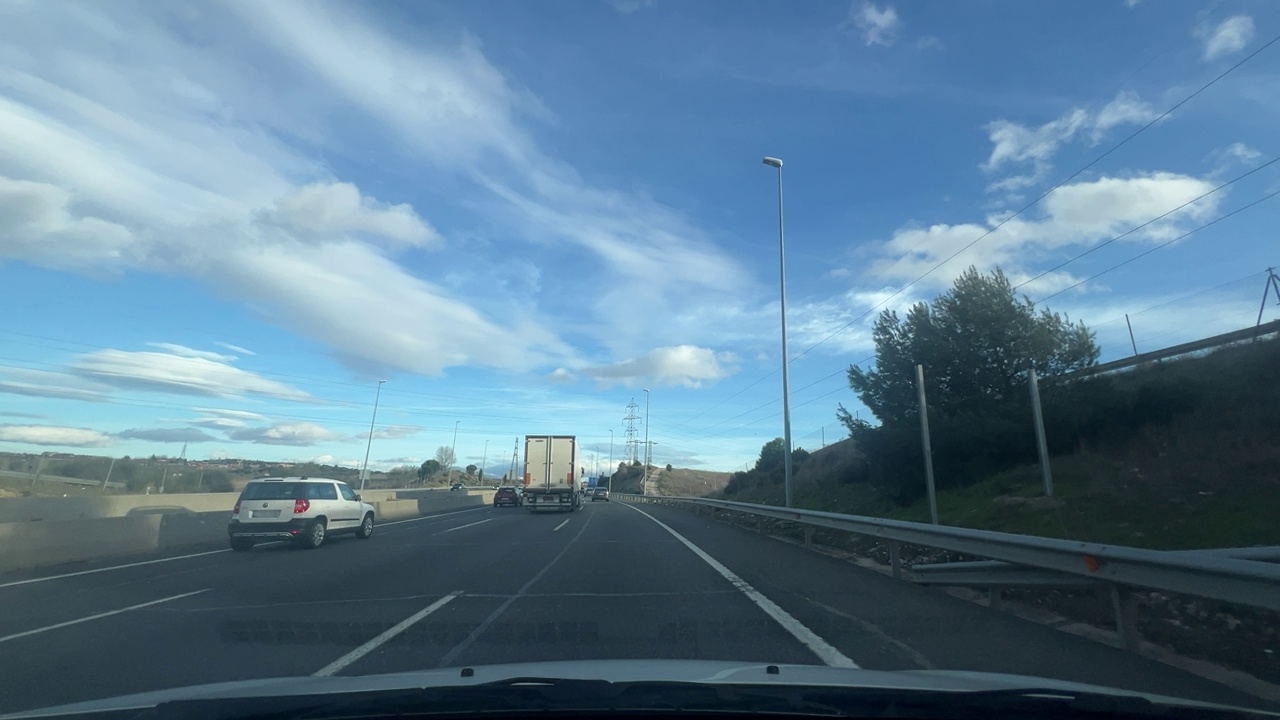
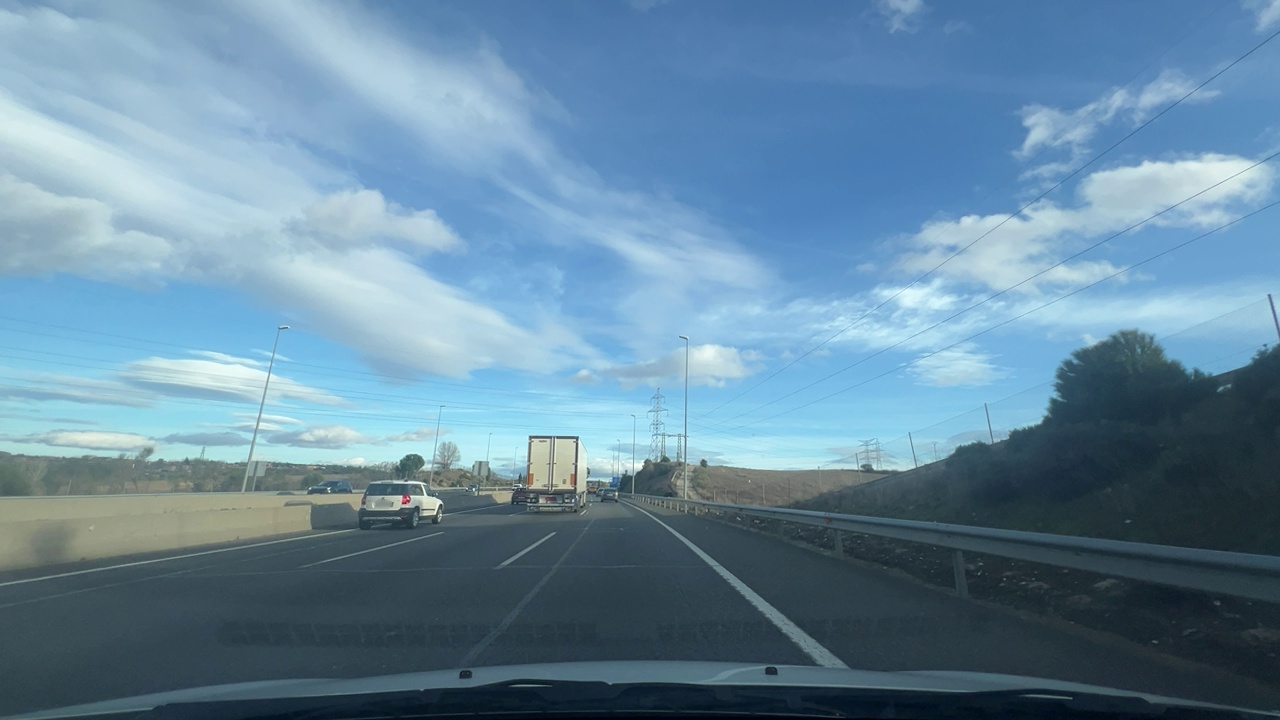
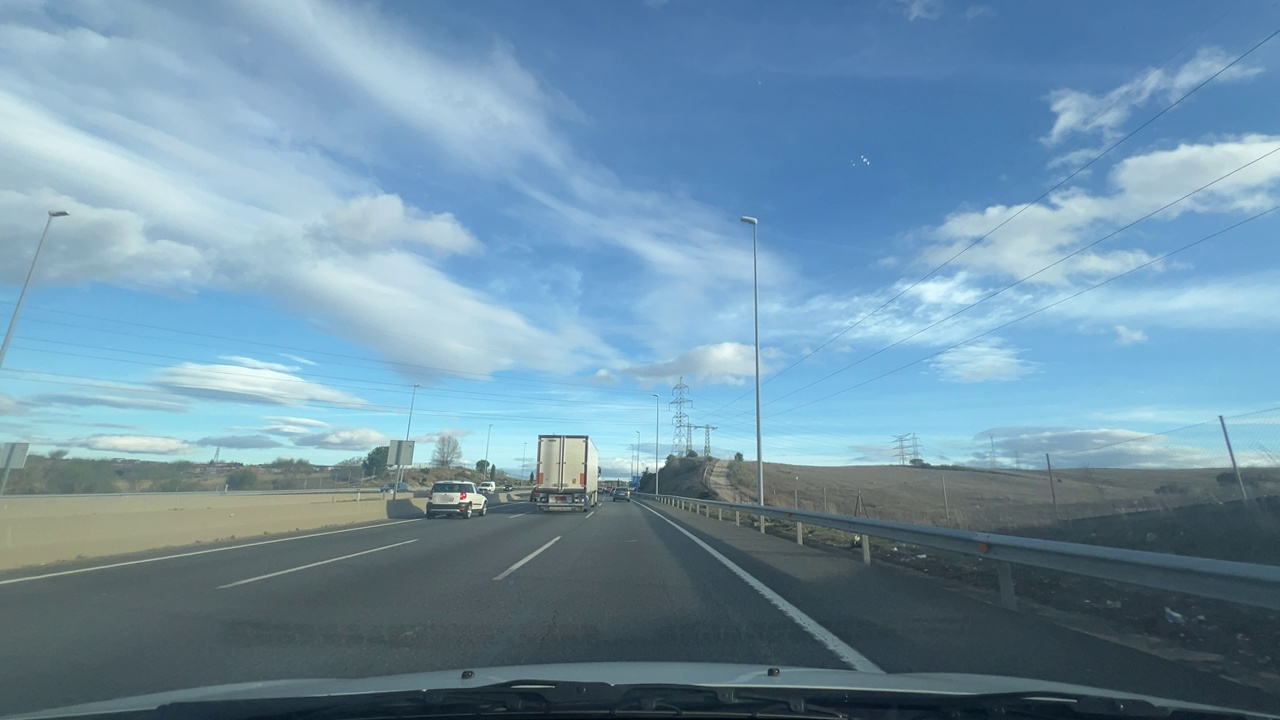
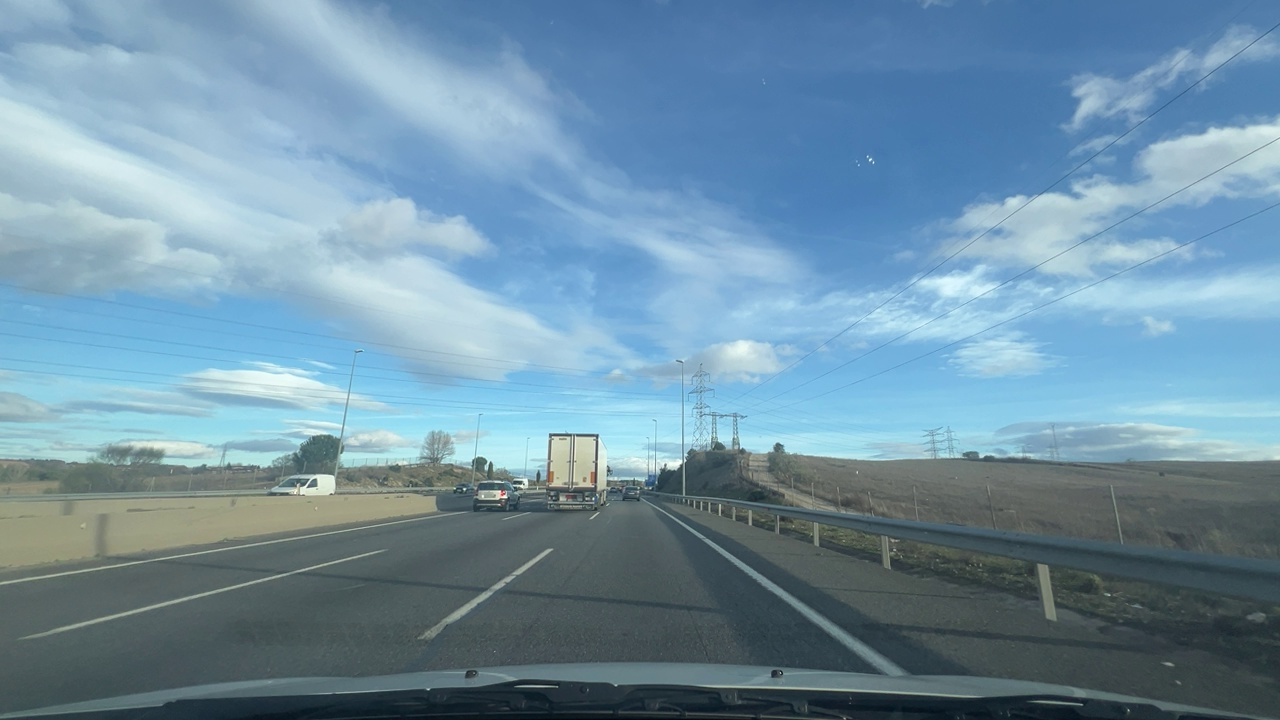
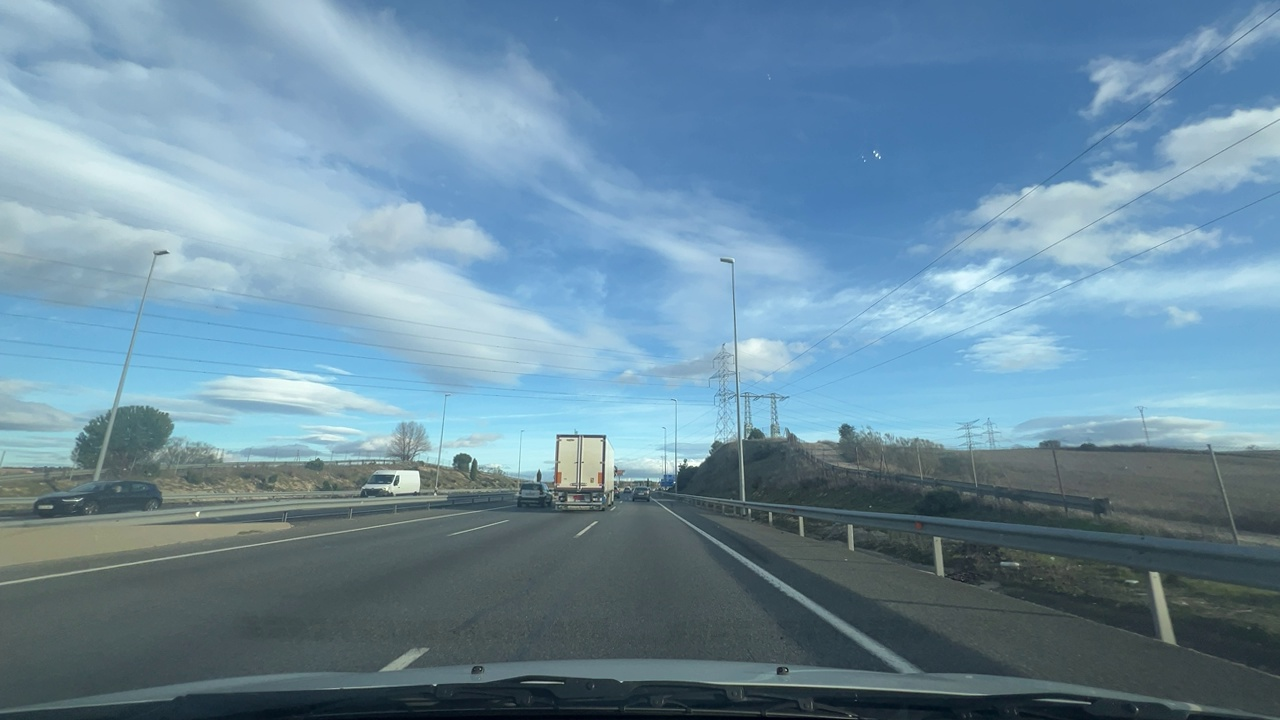
Situation: empty
Question: Are construction-related signs, cones, temporary signals, or closed lanes visible in the scene?
Answer: No
Reasoning: There are no visible construction-related signs, cones, temporary signals, or closed lanes ahead of the ego vehicle

Situation: empty
Question: Are temporary yellow lane markings visible?
Answer: No
Reasoning: There are no yellow lane markings visible ahead

Situation: empty
Question: Is the ego lane narrowed or laterally shifted due to construction elements?
Answer: No
Reasoning: The ego lane markings do not change or vary

Situation: empty
Question: Is there any physical object indicating the presence of a construction site nearby (construction machinery, heavy equipment, construction fences...)?
Answer: No
Reasoning: There are no objects indicating construction sites ahead